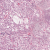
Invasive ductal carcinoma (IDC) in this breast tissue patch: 0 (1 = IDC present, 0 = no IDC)